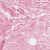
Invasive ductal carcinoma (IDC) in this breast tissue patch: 0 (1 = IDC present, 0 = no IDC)